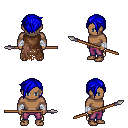
a pixel art fantasy rpg character, male body template, human, dark skin, brown tattered cape, magenta pants, blue pixie cut hairstyle, white cloth bandages, spear, four views (front, back, left, right), 2x2 character sprite sheet, small pixel art, hard edges, no anti-aliasing